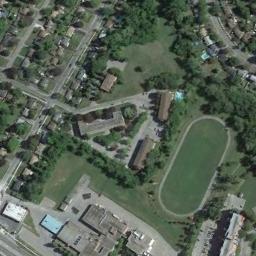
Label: ground_track_field